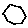
Label: hexagon